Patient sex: F
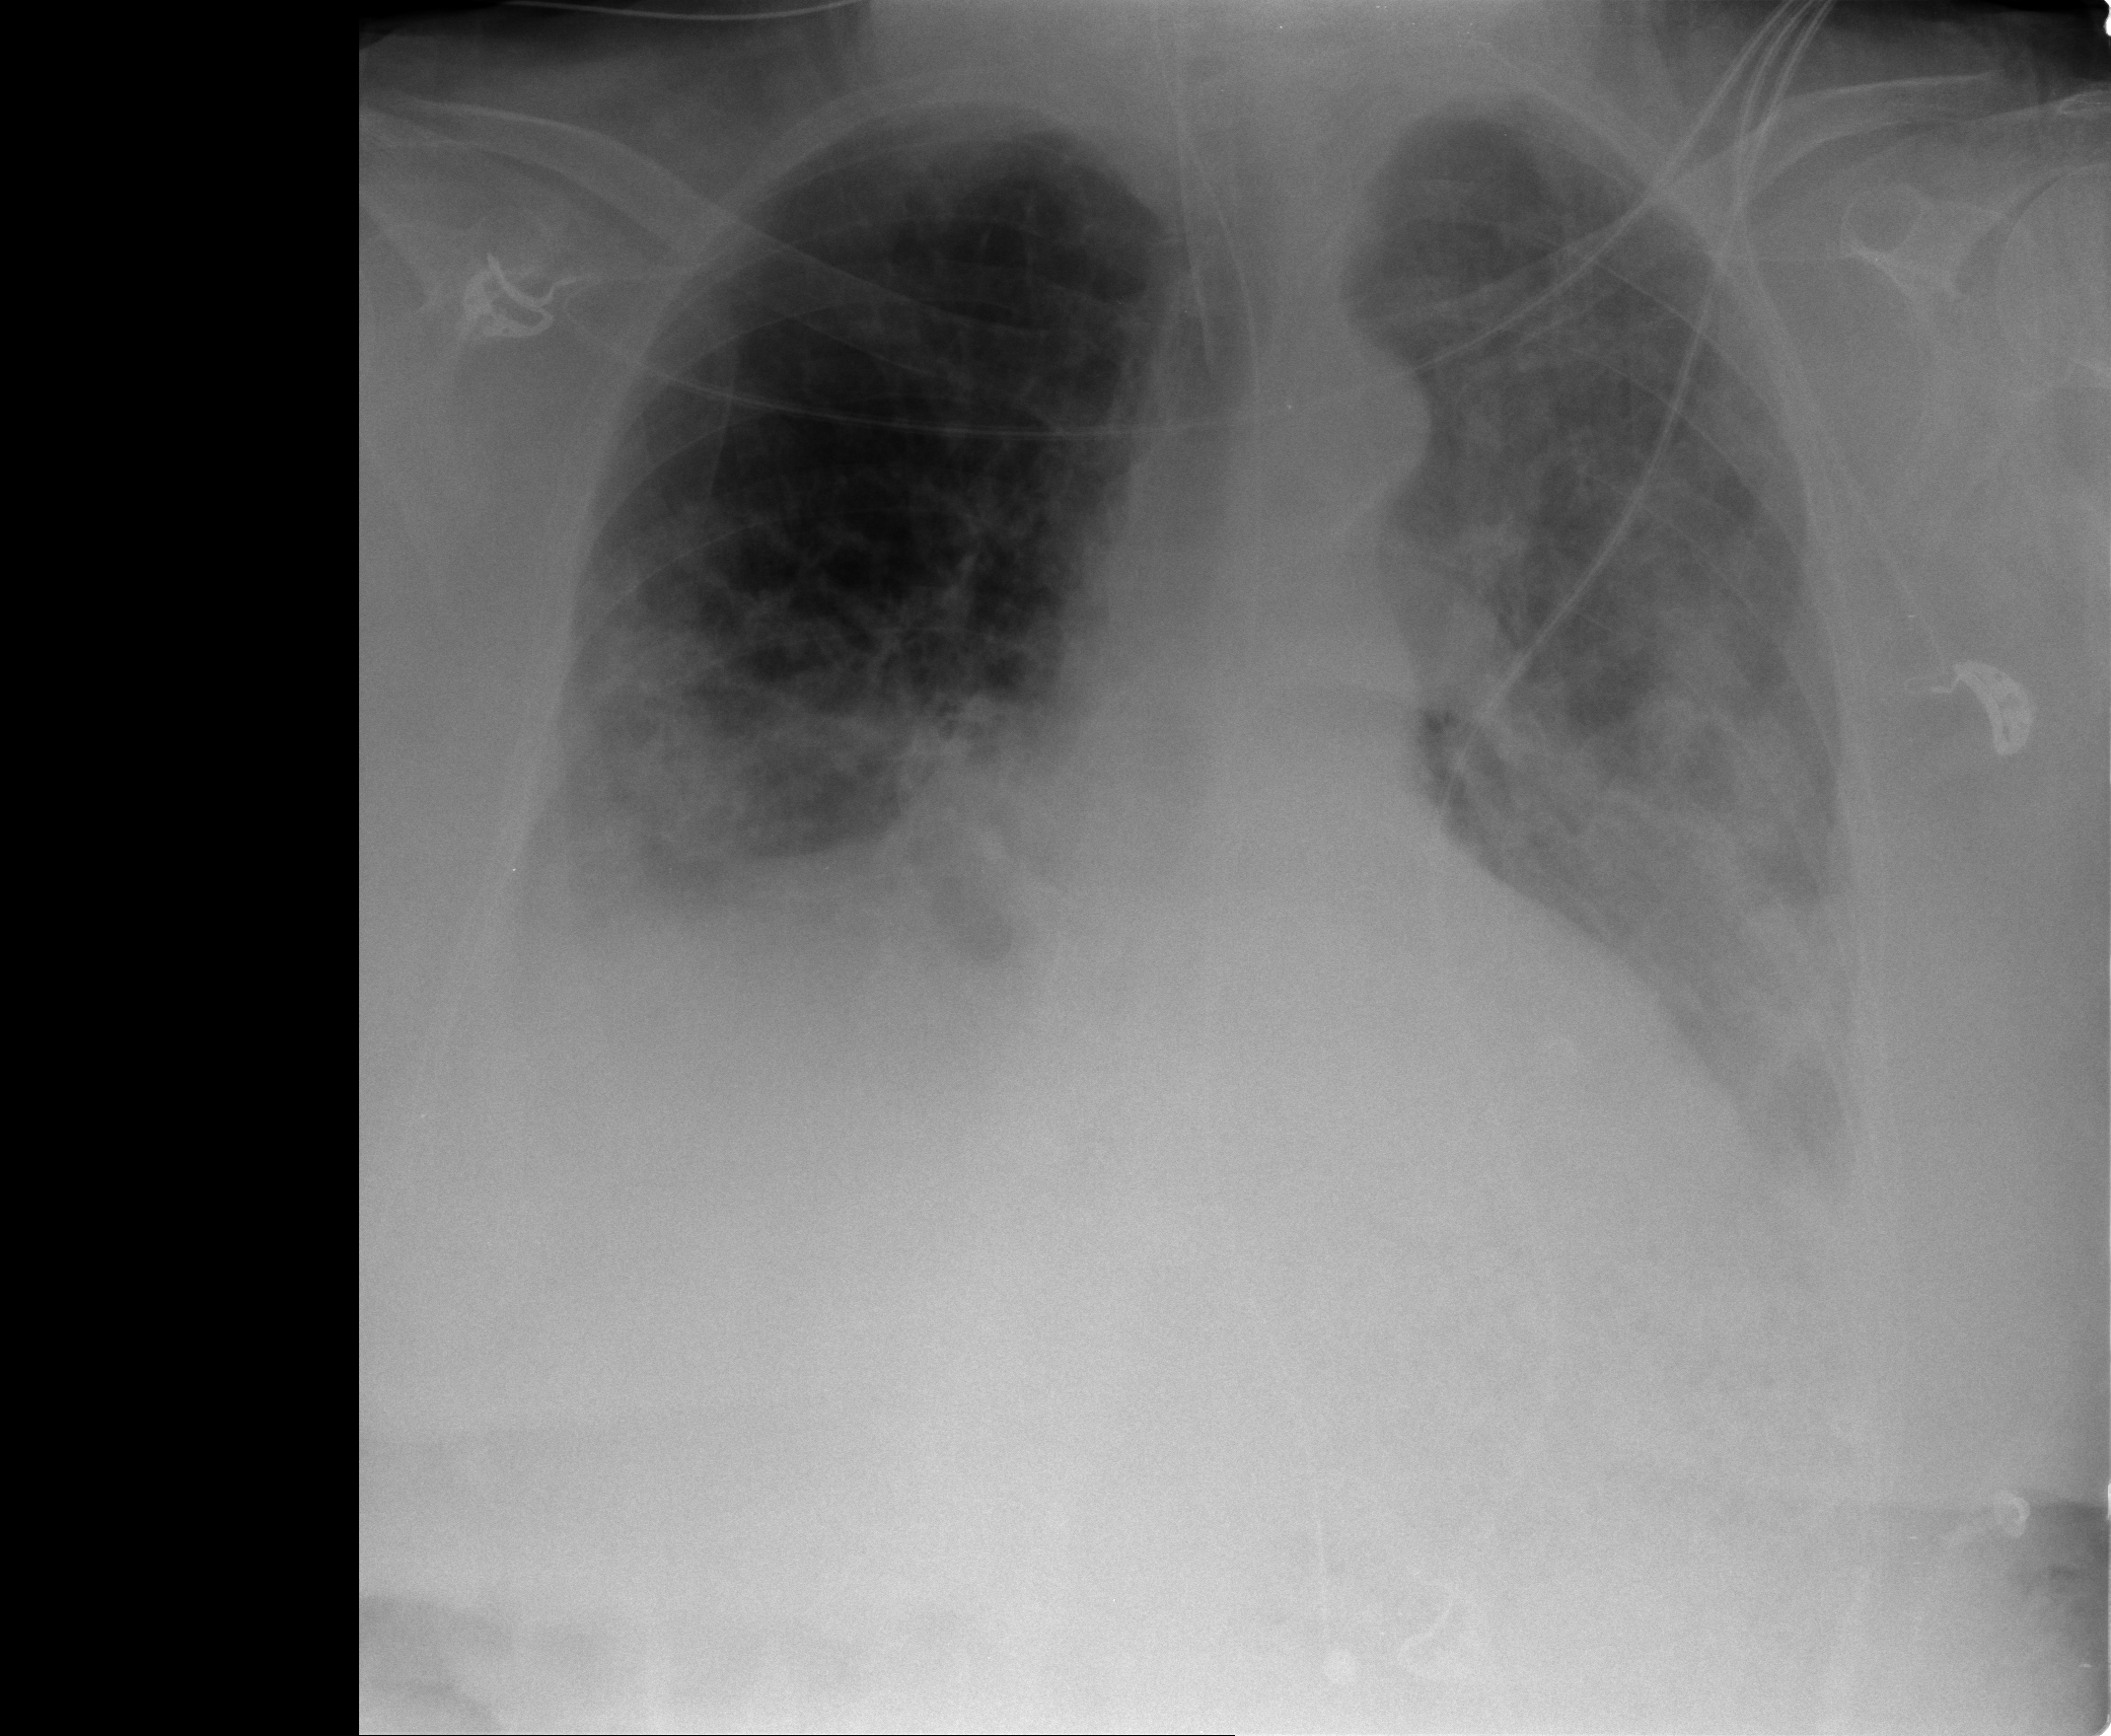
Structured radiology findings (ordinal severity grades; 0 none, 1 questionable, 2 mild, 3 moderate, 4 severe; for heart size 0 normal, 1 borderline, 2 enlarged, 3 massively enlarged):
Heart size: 0
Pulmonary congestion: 2
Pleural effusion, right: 3
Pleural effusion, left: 2
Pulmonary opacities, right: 3
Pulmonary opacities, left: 3
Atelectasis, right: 3
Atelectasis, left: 2